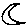
Label: moon